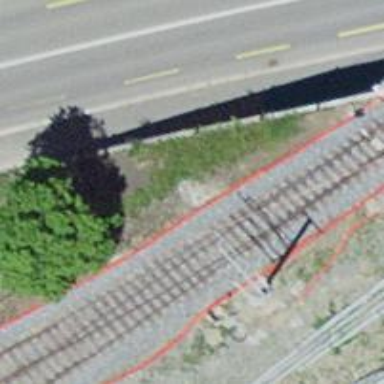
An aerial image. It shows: Retaining wall.